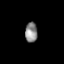
Tissue: lung
Cell type: Endothelial cells
Senescence score: 0.5548
Nuclear area (px): 244
Mean DAPI intensity: 137.549